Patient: sex M, age 45
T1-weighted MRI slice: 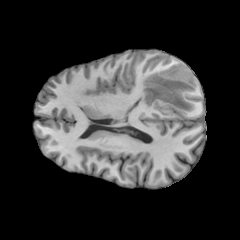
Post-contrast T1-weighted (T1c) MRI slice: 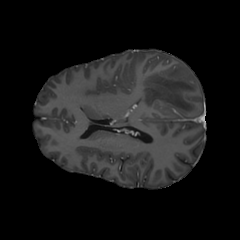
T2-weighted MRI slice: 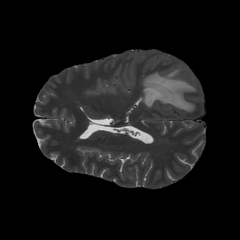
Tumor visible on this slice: yes
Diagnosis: Glioblastoma, IDH-wildtype
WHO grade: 4